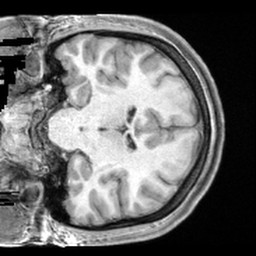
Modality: T1w
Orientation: coronal